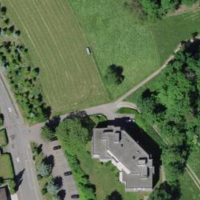
EUNIS habitat code: 52
Species observed at this site:
Ajuga reptans